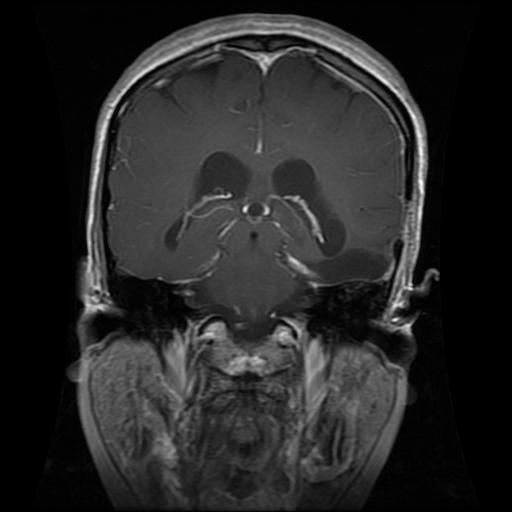
Label: glioma